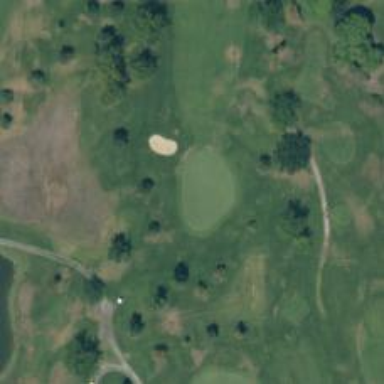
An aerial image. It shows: Golf hole.